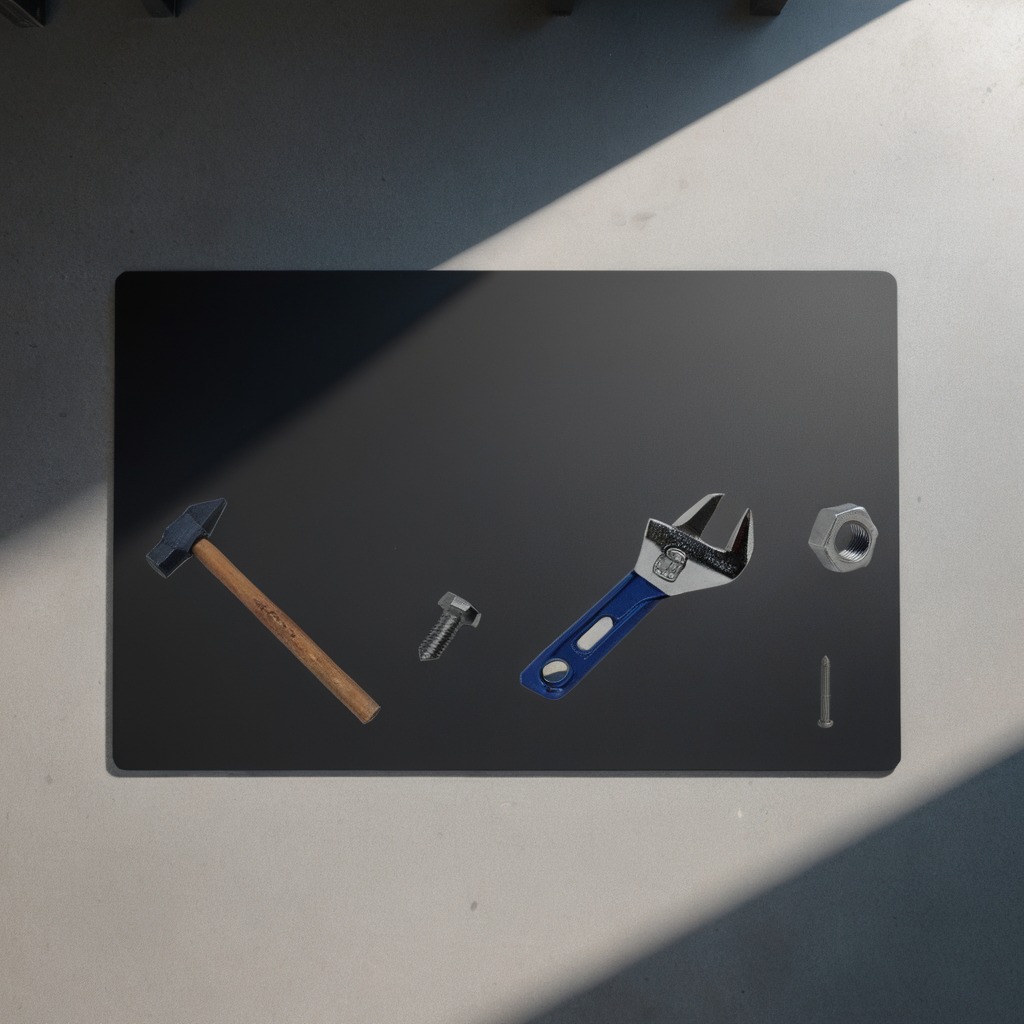
A machine screw, an iron nail, a hammer, a metal nut, and a wrench are lying on the clean granite tabletop.